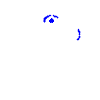
Particle: pion